Chest X-ray:
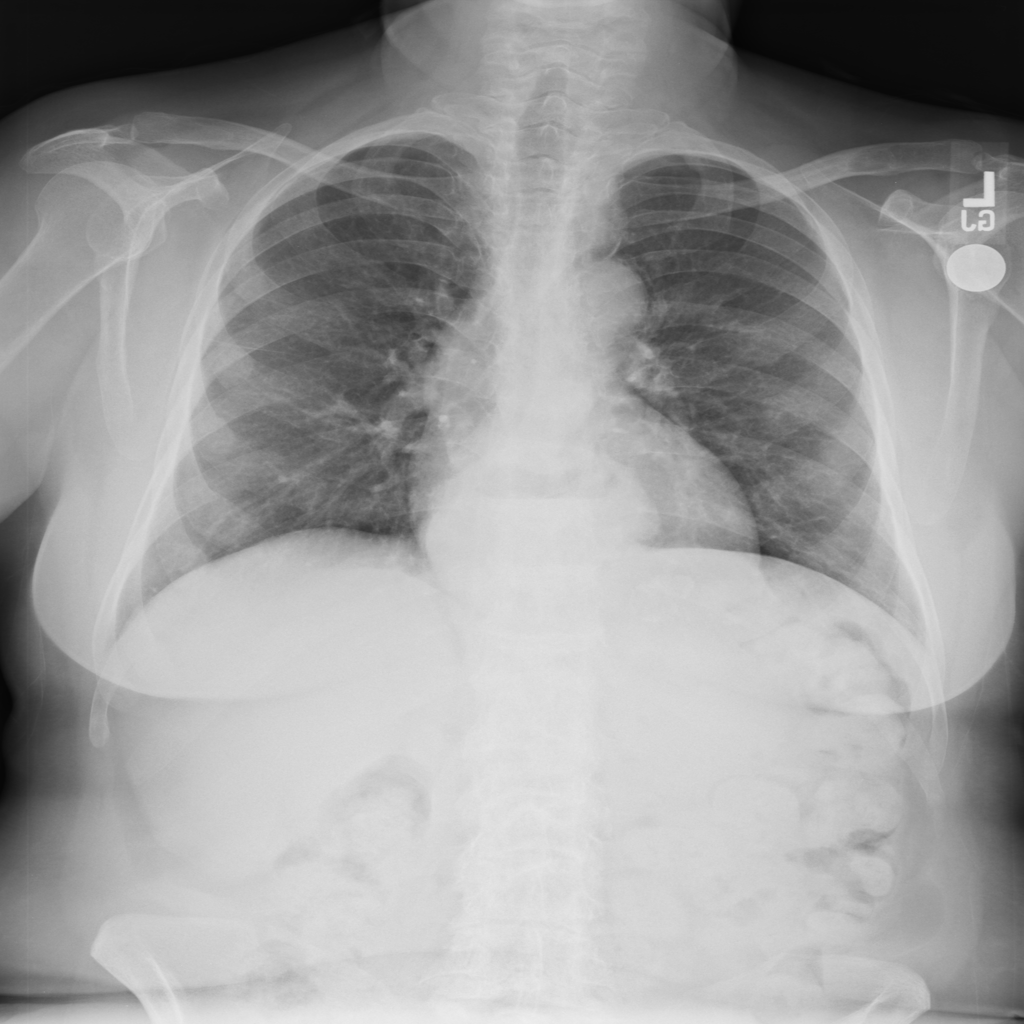
No abnormal finding: yes